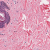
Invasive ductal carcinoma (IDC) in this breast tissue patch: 0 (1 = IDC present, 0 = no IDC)